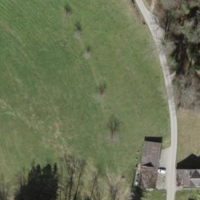
EUNIS habitat code: 44
Species observed at this site:
Cardamine pratensis
Geum rivale